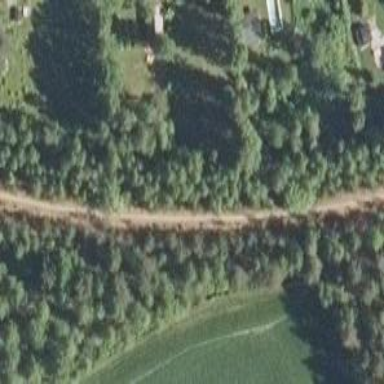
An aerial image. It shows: Abandoned railway.